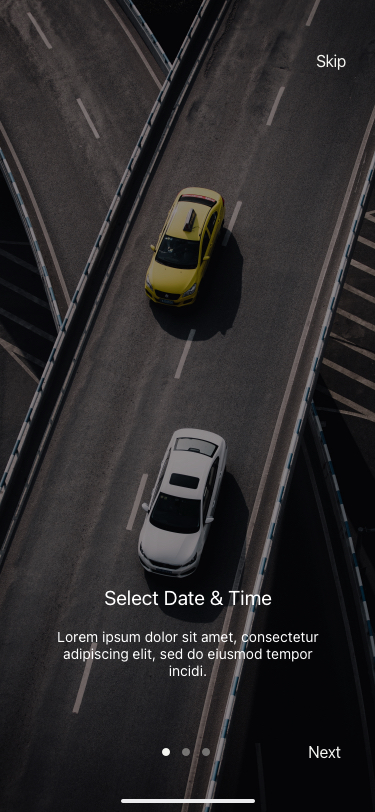
Text in this UI design:
Next
Skip
Select Date & Time
Lorem ipsum dolor sit amet, consectetur adipiscing elit, sed do eiusmod tempor incidi.